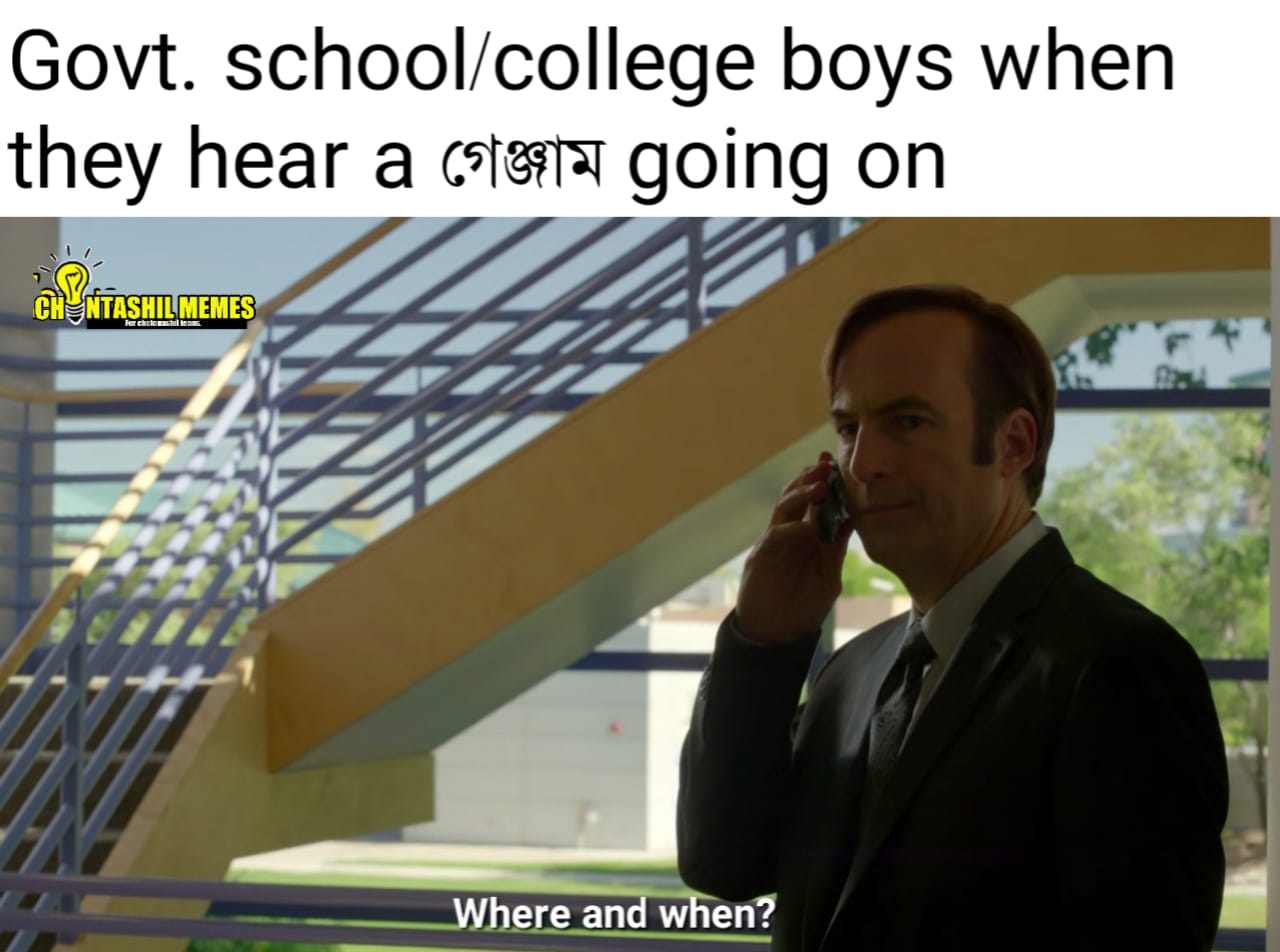
Caption: Govt. school/ college boys when they hear a গেঞ্জাম going on      Where and when ?
Label: non-hate